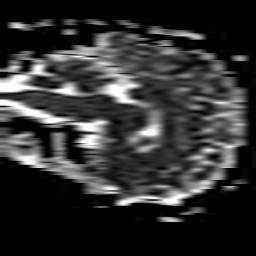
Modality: ADC
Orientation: sagittal
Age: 52
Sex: male
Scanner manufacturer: philips
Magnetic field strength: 3 T
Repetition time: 3.794 s
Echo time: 0.06119 s